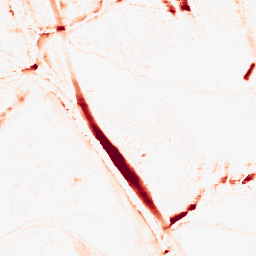
Category: morphological
Decomposition family: morphological_ellipse
Decomposition parameters: operation: opening
width: 10
height: 20
Upsampling method: quadratic
Upsampling parameters: scale: 2
Upsampling scale: 2